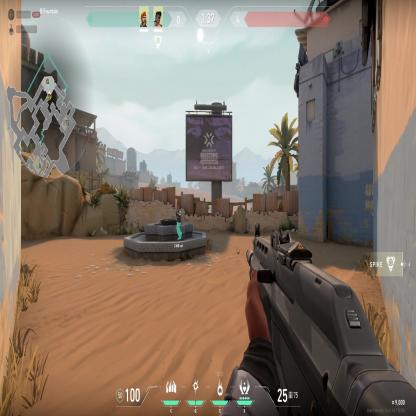
Label: teammate